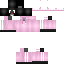
A female human skin with pale skin, wearing brown helmet dressed in a blue hoodie and black pants, featuring a closed mouth.